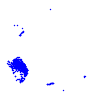
Particle: electron